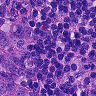
Metastatic tissue present: yes